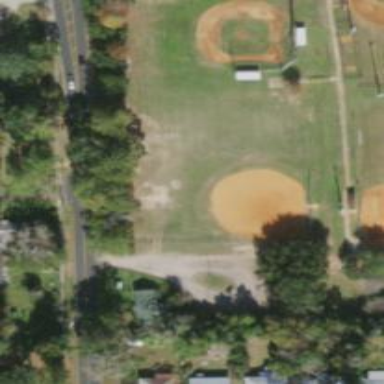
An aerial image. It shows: Baseball pitch for leisure and sports activities.